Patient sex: M
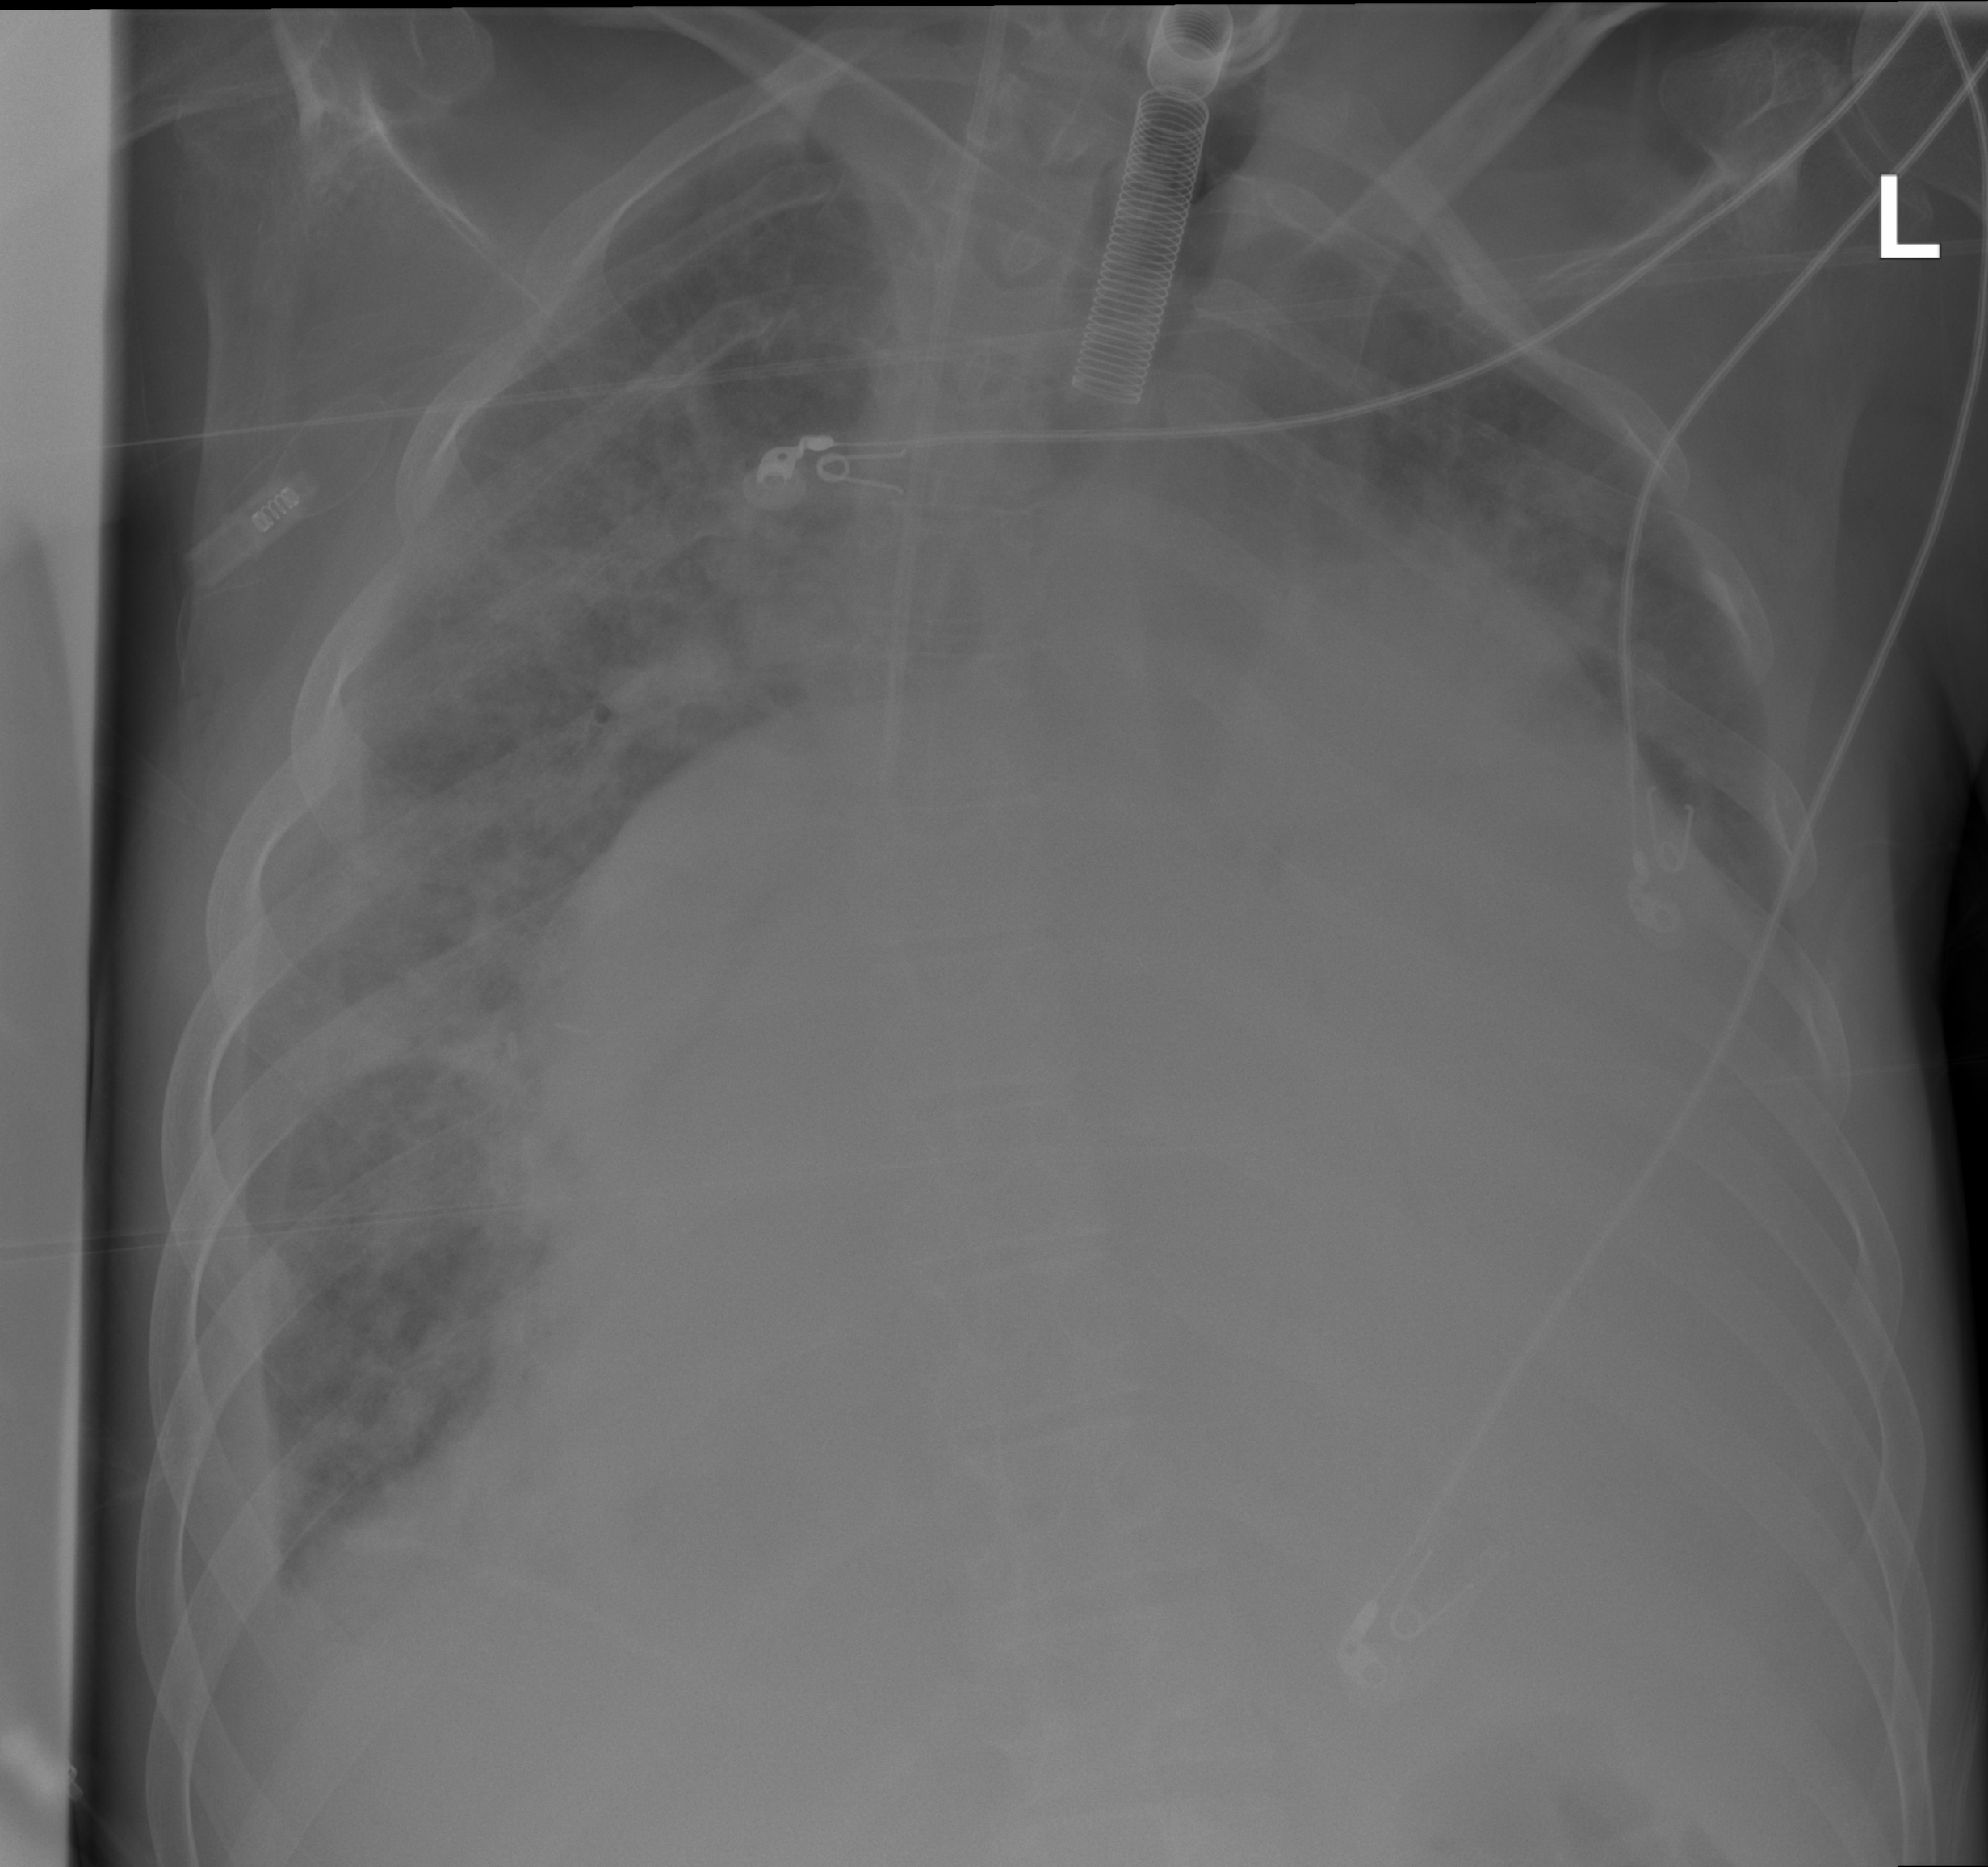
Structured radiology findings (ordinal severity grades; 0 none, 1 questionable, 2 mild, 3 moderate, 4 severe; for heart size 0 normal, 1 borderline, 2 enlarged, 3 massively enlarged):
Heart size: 3
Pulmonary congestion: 3
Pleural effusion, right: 2
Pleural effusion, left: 2
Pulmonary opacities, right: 3
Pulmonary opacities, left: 3
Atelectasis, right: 2
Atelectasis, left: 2